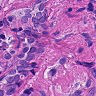
Metastatic tissue present: yes